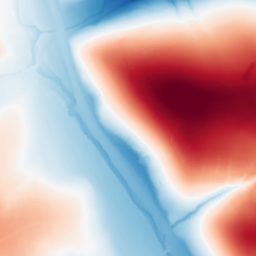
Category: trend_removal
Decomposition family: polynomial_high
Decomposition parameters: degree: 5
Upsampling method: lanczos
Upsampling parameters: scale: 8
Upsampling scale: 8